Interaction volume radius: 5 \u00c5
Interaction volume height: 25 \u00c5
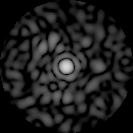
Disorder parameter: 0.8423